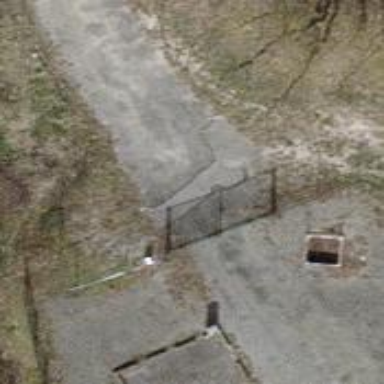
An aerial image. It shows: Gate.